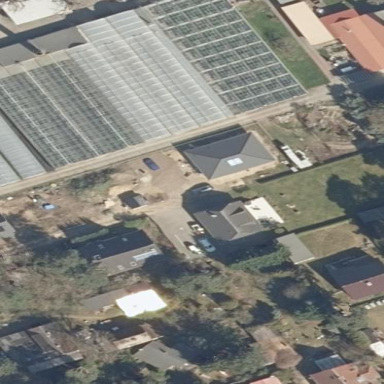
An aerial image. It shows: Greenhouse.